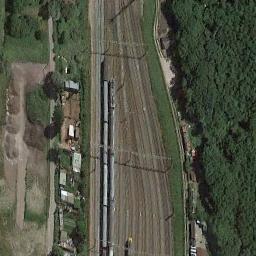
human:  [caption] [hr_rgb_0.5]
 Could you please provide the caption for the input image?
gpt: There are many trees and buildings beside the railway .

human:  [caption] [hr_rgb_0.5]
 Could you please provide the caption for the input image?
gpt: The railway is next to some trees and grass .

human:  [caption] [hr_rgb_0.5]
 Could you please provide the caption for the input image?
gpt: There are many trees in the middle of the two railways .

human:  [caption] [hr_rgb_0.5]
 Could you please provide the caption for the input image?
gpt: These railways have two trains on the tracks and a forest is on one side of the railways .

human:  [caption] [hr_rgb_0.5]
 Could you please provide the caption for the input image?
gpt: There are many green trees and some build .